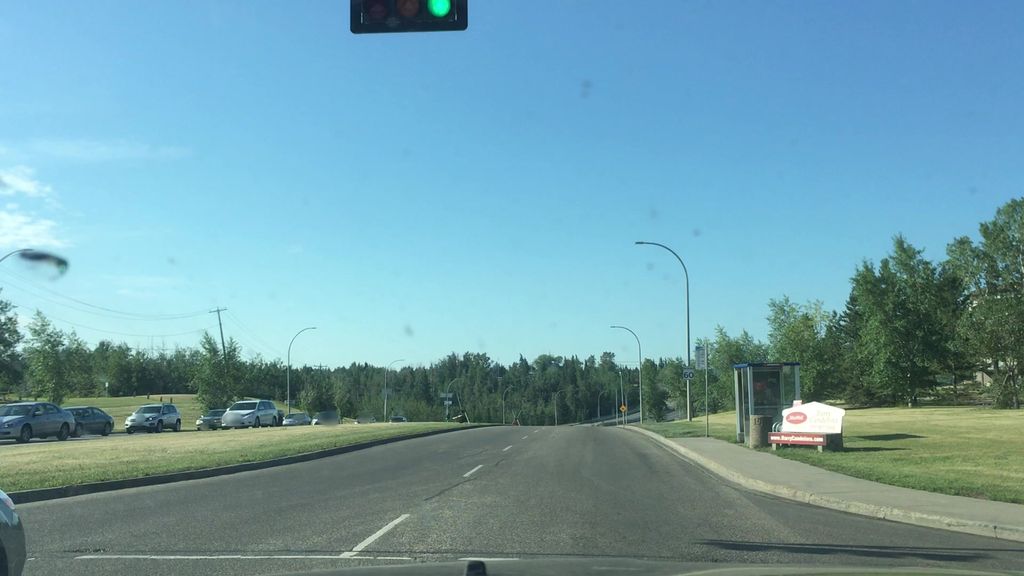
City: edmonton